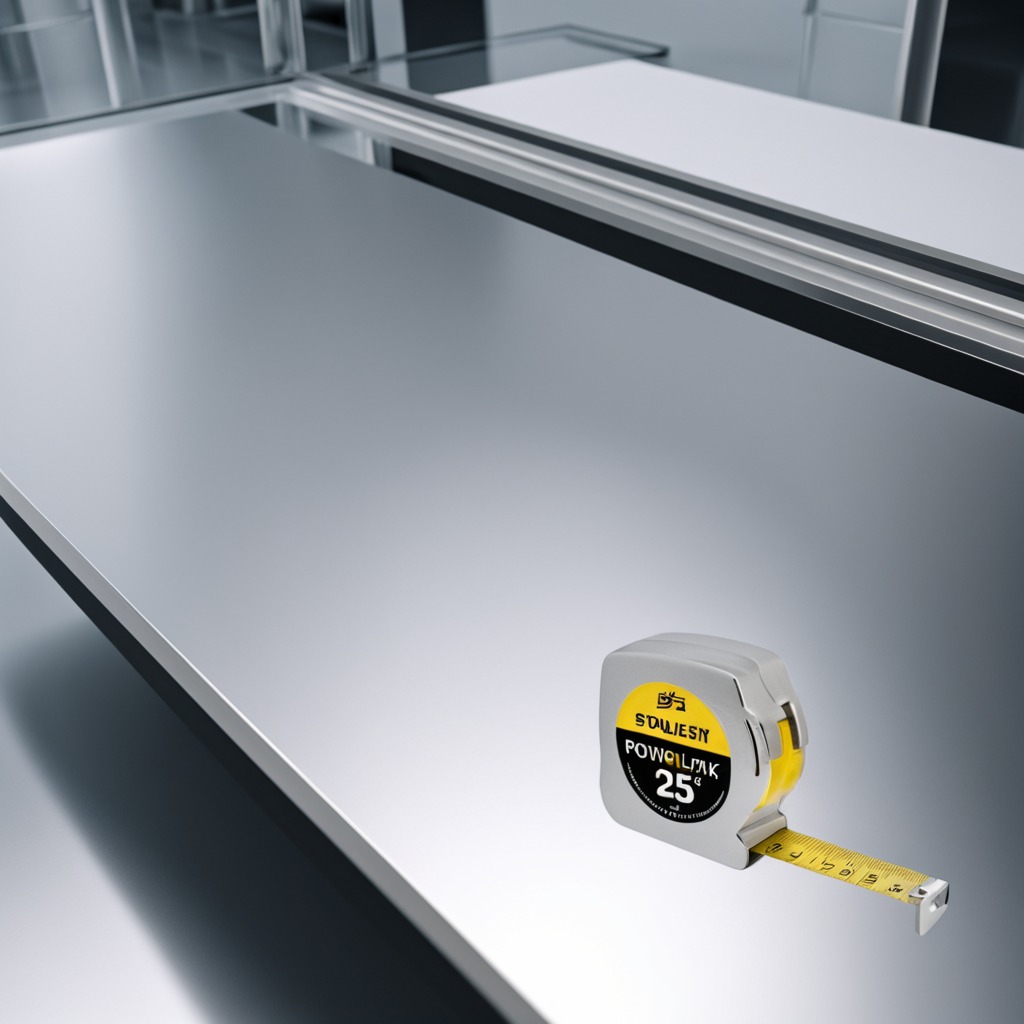
A measuring tape is lying on a stainless steel table in a high-end prototyping lab.